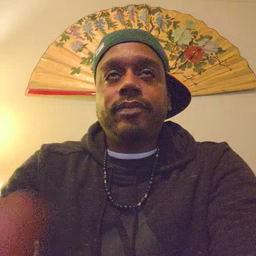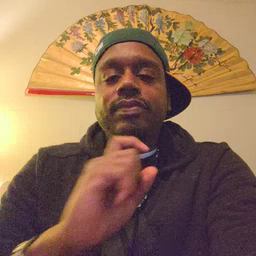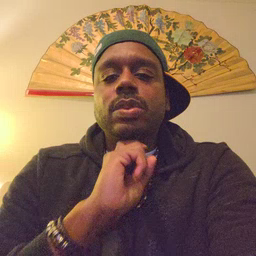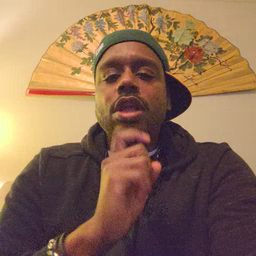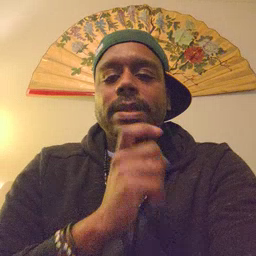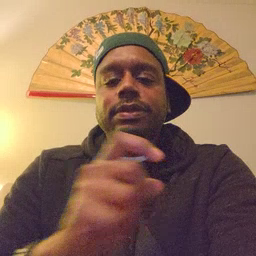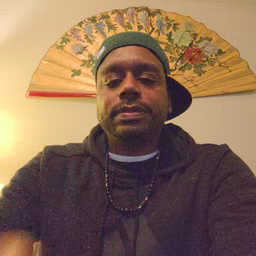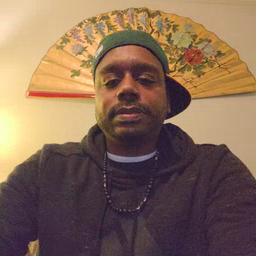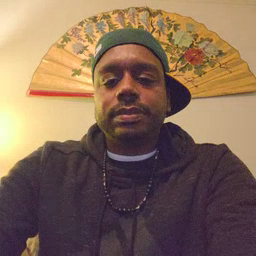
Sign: garbage